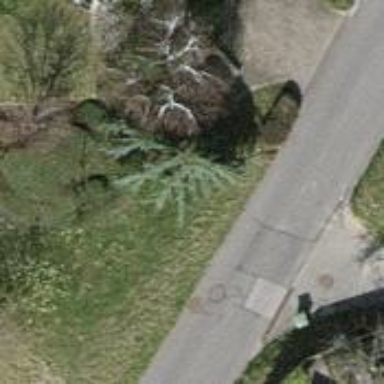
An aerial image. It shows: Urban tree with needle-leaved evergreen.